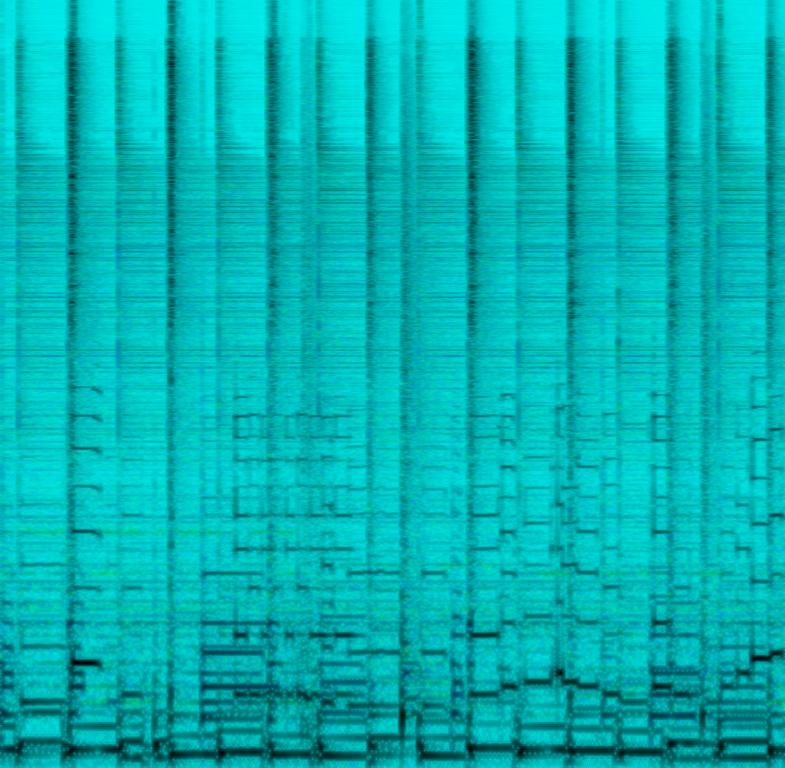
Someone is playing a e-guitar solo over another e-guitar providing jazz chords along with acoustic drums playing a jazzy groove with little licks and a steady straight groove in the ride that is panned to the right side of the speakers. An upright bass in playing a walking bassline. This song may be playing at a jazz bar.